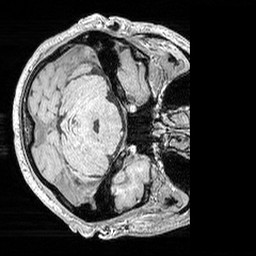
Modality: MP2RAGE
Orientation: axial
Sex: male
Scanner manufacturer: siemens
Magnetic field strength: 3 T
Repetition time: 5 s
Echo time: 0.00292 s